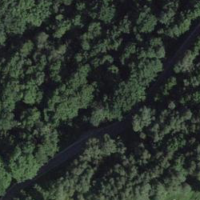
EUNIS habitat code: 41
Species observed at this site:
Acer pseudoplatanus